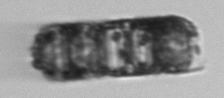
Label: Paralia_sulcata